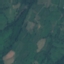
Land use / land cover class: Pasture